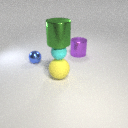
small blue metal sphere in front of large purple metal cylinder